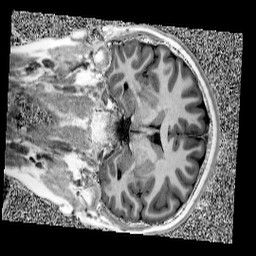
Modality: UNIT1
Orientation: coronal
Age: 12
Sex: male
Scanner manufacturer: siemens
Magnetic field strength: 3 T
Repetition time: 4 s
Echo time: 0.00303 s